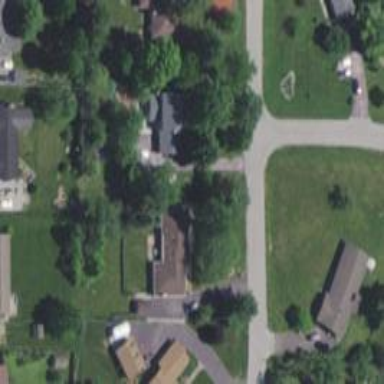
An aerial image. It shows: Driveway leading to service road.